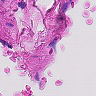
Metastatic tissue present: no